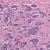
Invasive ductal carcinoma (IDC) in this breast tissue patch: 1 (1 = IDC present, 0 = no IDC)